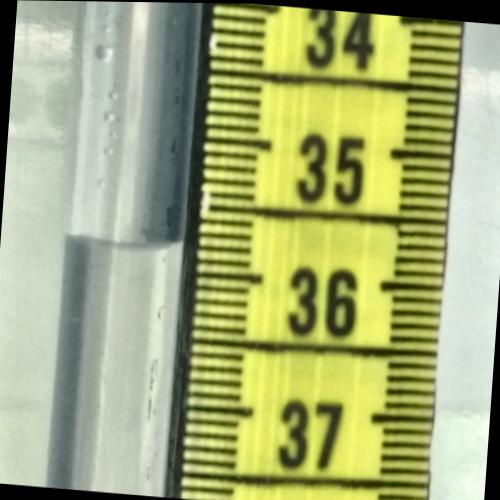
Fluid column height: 35.8 cm